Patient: sex F, age 56
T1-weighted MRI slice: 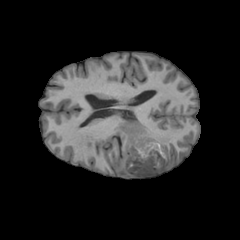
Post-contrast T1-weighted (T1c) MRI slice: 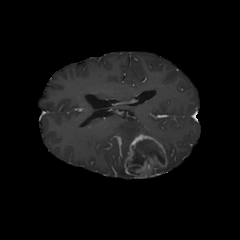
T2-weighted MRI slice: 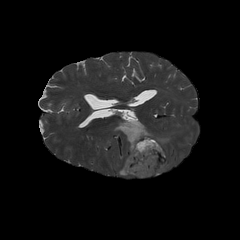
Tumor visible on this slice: yes
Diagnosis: Glioblastoma, IDH-wildtype
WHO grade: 4